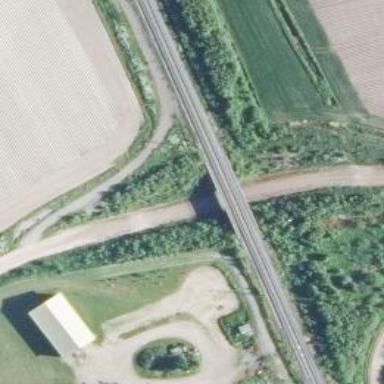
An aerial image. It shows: Bridge used by trains with continuous electrified contact lines.